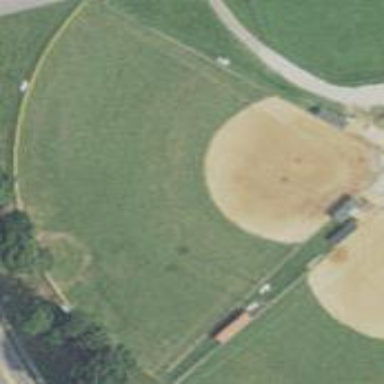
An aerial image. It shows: Baseball pitch for leisure land.